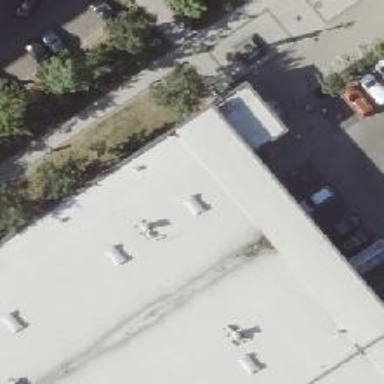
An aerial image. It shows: Bakery.